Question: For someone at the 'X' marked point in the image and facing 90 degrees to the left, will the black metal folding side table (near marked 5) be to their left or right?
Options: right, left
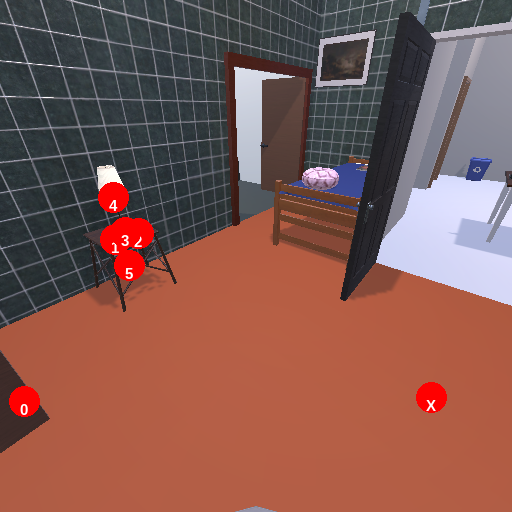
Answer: right